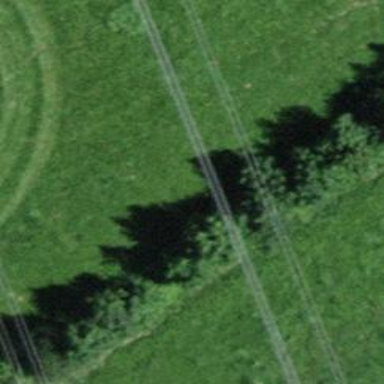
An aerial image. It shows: Row of trees in natural setting.